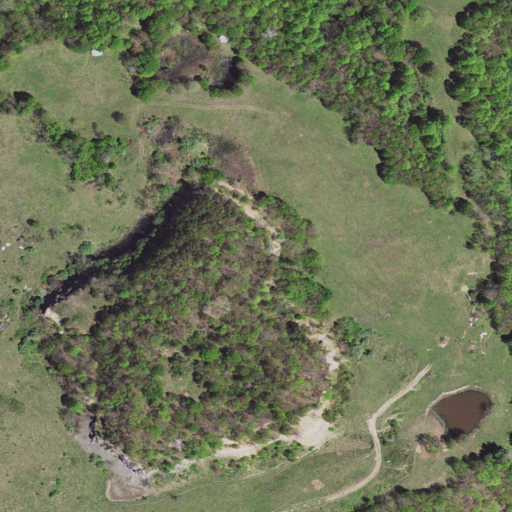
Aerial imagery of ridge(s) in Virginia named Adkins Ridge containing pasture, deciduous forest, and mixed forest